The plot shows how the frequency content of a bearing vibration signal evolves over time (STFT spectrogram). Classify the bearing condition as one of: normal, inner_race, outer_race, ball.
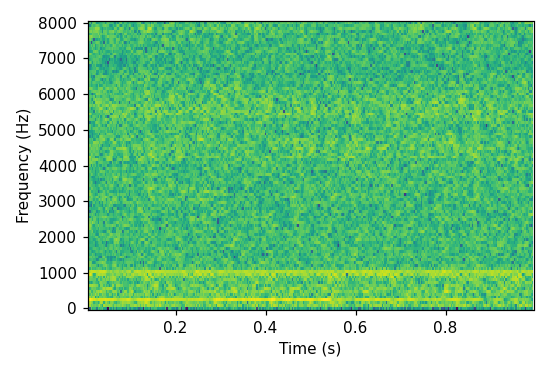
Answer: normal